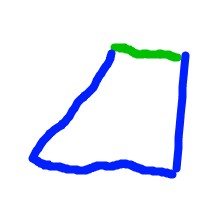
Shape: trapezoid